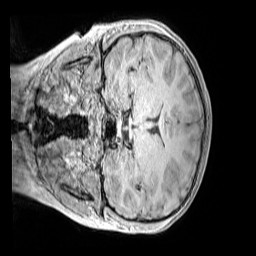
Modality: MP2RAGE
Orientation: coronal
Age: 11
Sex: female
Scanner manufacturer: siemens
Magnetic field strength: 3 T
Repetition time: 4 s
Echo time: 0.00299 s